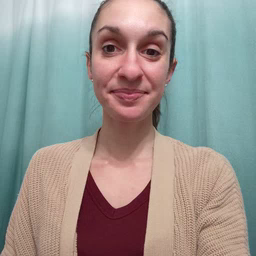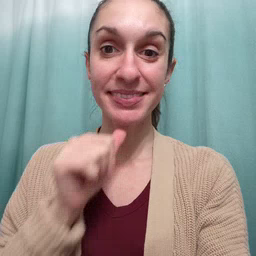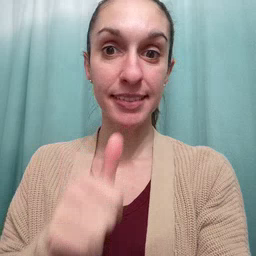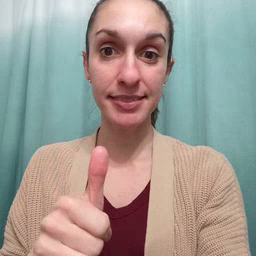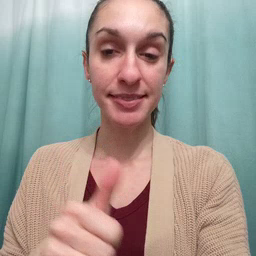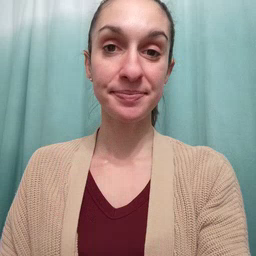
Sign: not